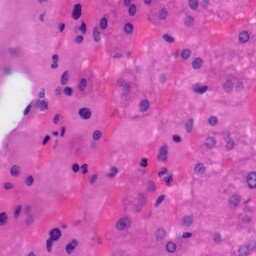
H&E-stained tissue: Liver